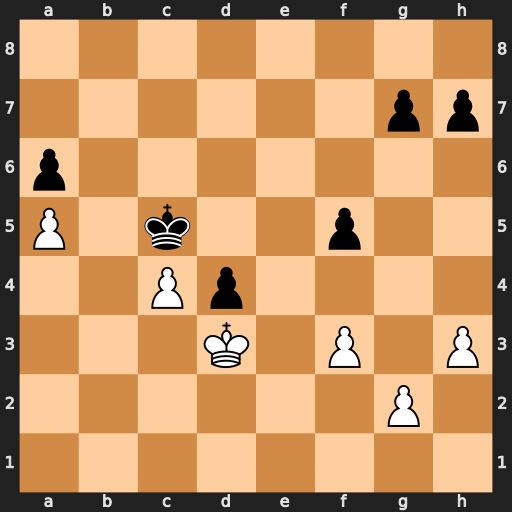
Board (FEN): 8/6pp/p7/P1k2p2/2Pp4/3K1P1P/6P1/8
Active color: w
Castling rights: -
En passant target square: -
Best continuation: f4 h6 g4 g6 g5 hxg5 fxg5 f4 h4 f3 h5